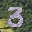
Label: 3